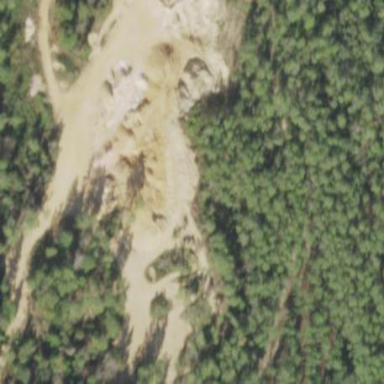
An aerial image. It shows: Quarry area with sand as the primary resource.